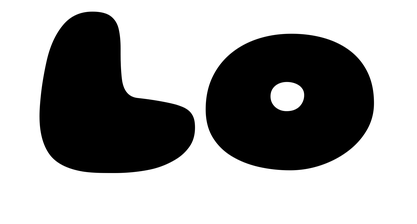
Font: Gluten_Black